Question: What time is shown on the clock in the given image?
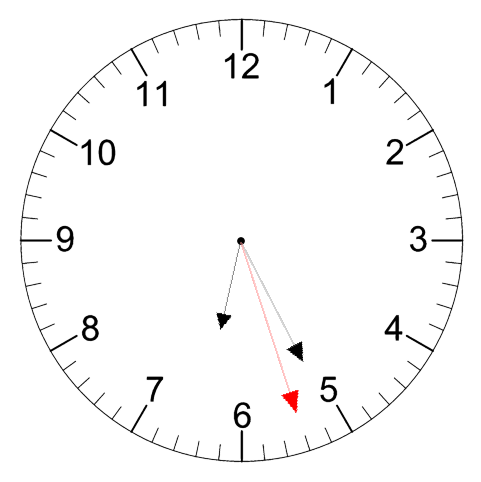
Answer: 06:25:27